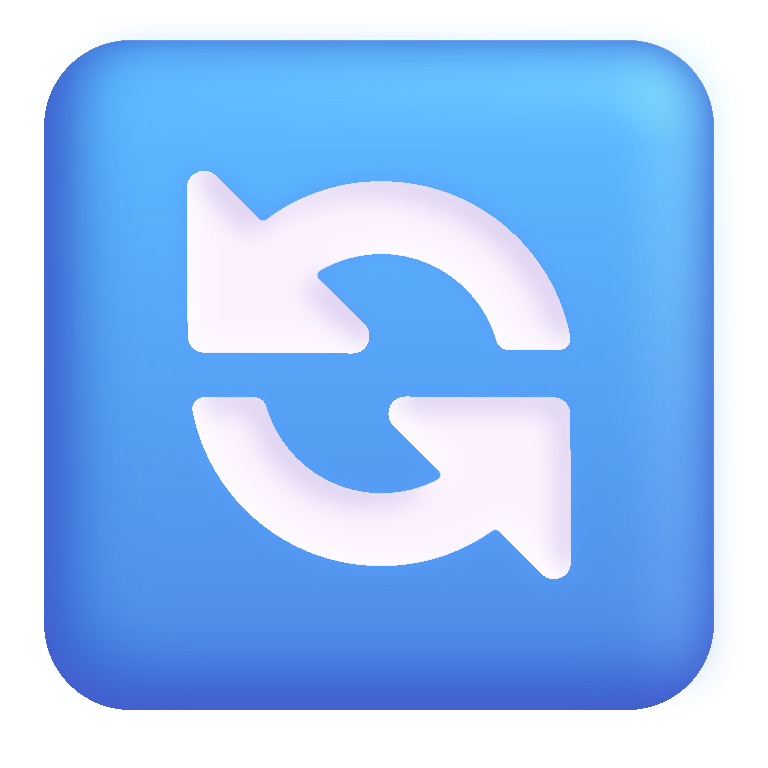
counterclockwise arrows button color